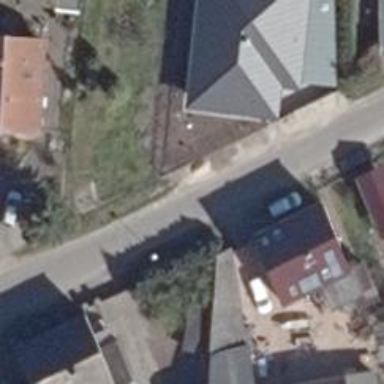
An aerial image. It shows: Asphalt road in residential area.